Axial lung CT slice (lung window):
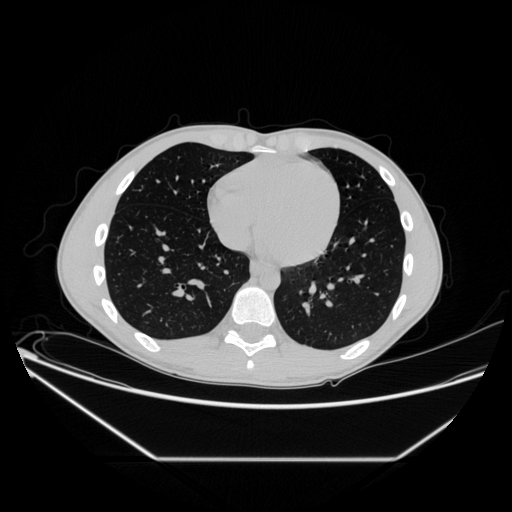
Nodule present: no